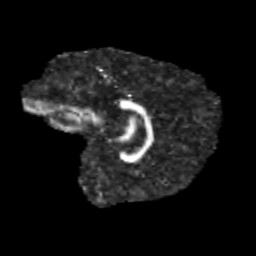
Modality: FA
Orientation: sagittal
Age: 11
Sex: male
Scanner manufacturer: siemens
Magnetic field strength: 3 T
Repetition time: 3.8 s
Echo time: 0.07 s